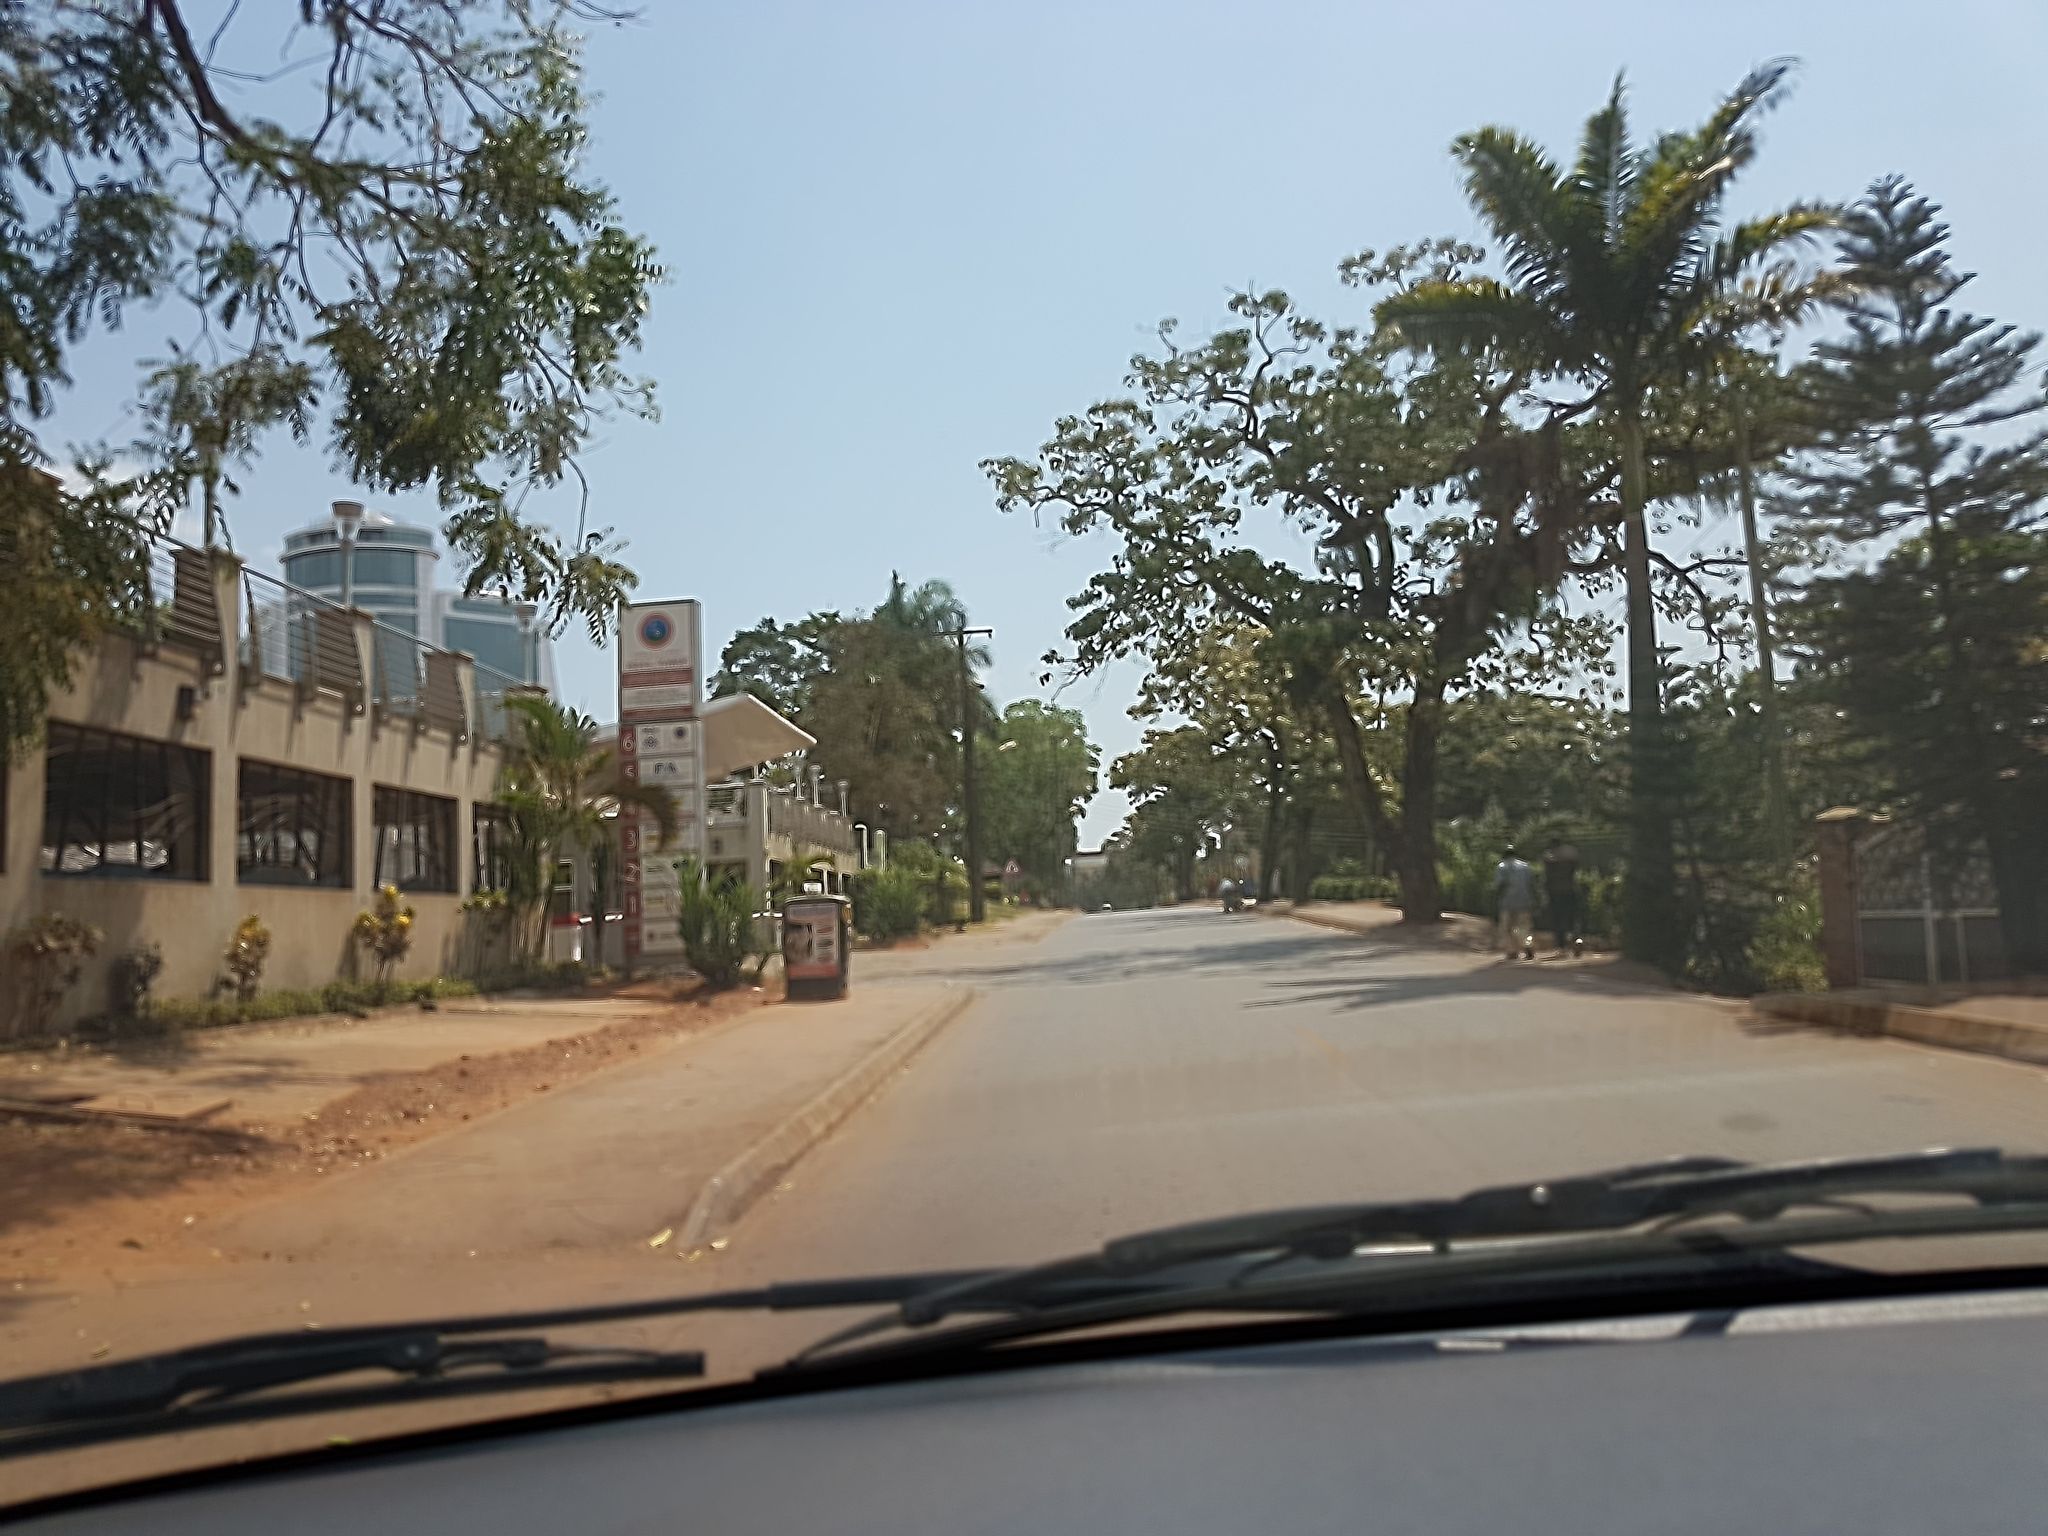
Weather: clear
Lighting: day
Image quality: good
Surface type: driving surface
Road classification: tertiary
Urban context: urban centre
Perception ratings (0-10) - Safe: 4.66, Lively: 8.75, Beautiful: 5.09, Boring: 4.83, Depressing: 3.48, Wealthy: 5.83